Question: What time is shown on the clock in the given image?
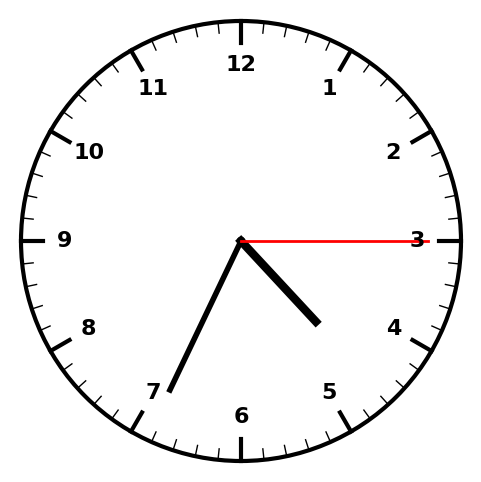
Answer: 04:34:15